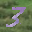
Label: 3